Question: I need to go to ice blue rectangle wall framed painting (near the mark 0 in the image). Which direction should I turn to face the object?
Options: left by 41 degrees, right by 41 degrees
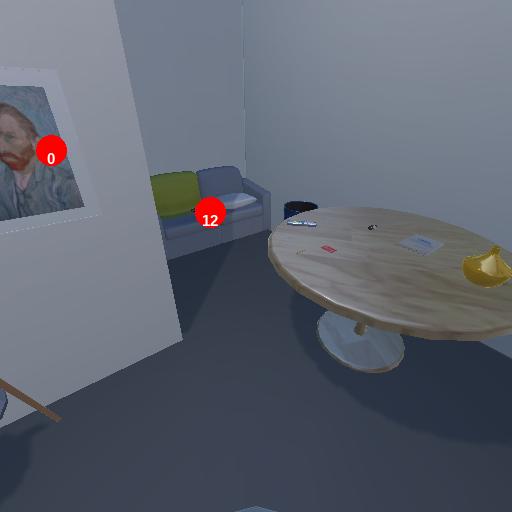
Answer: left by 41 degrees